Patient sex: M
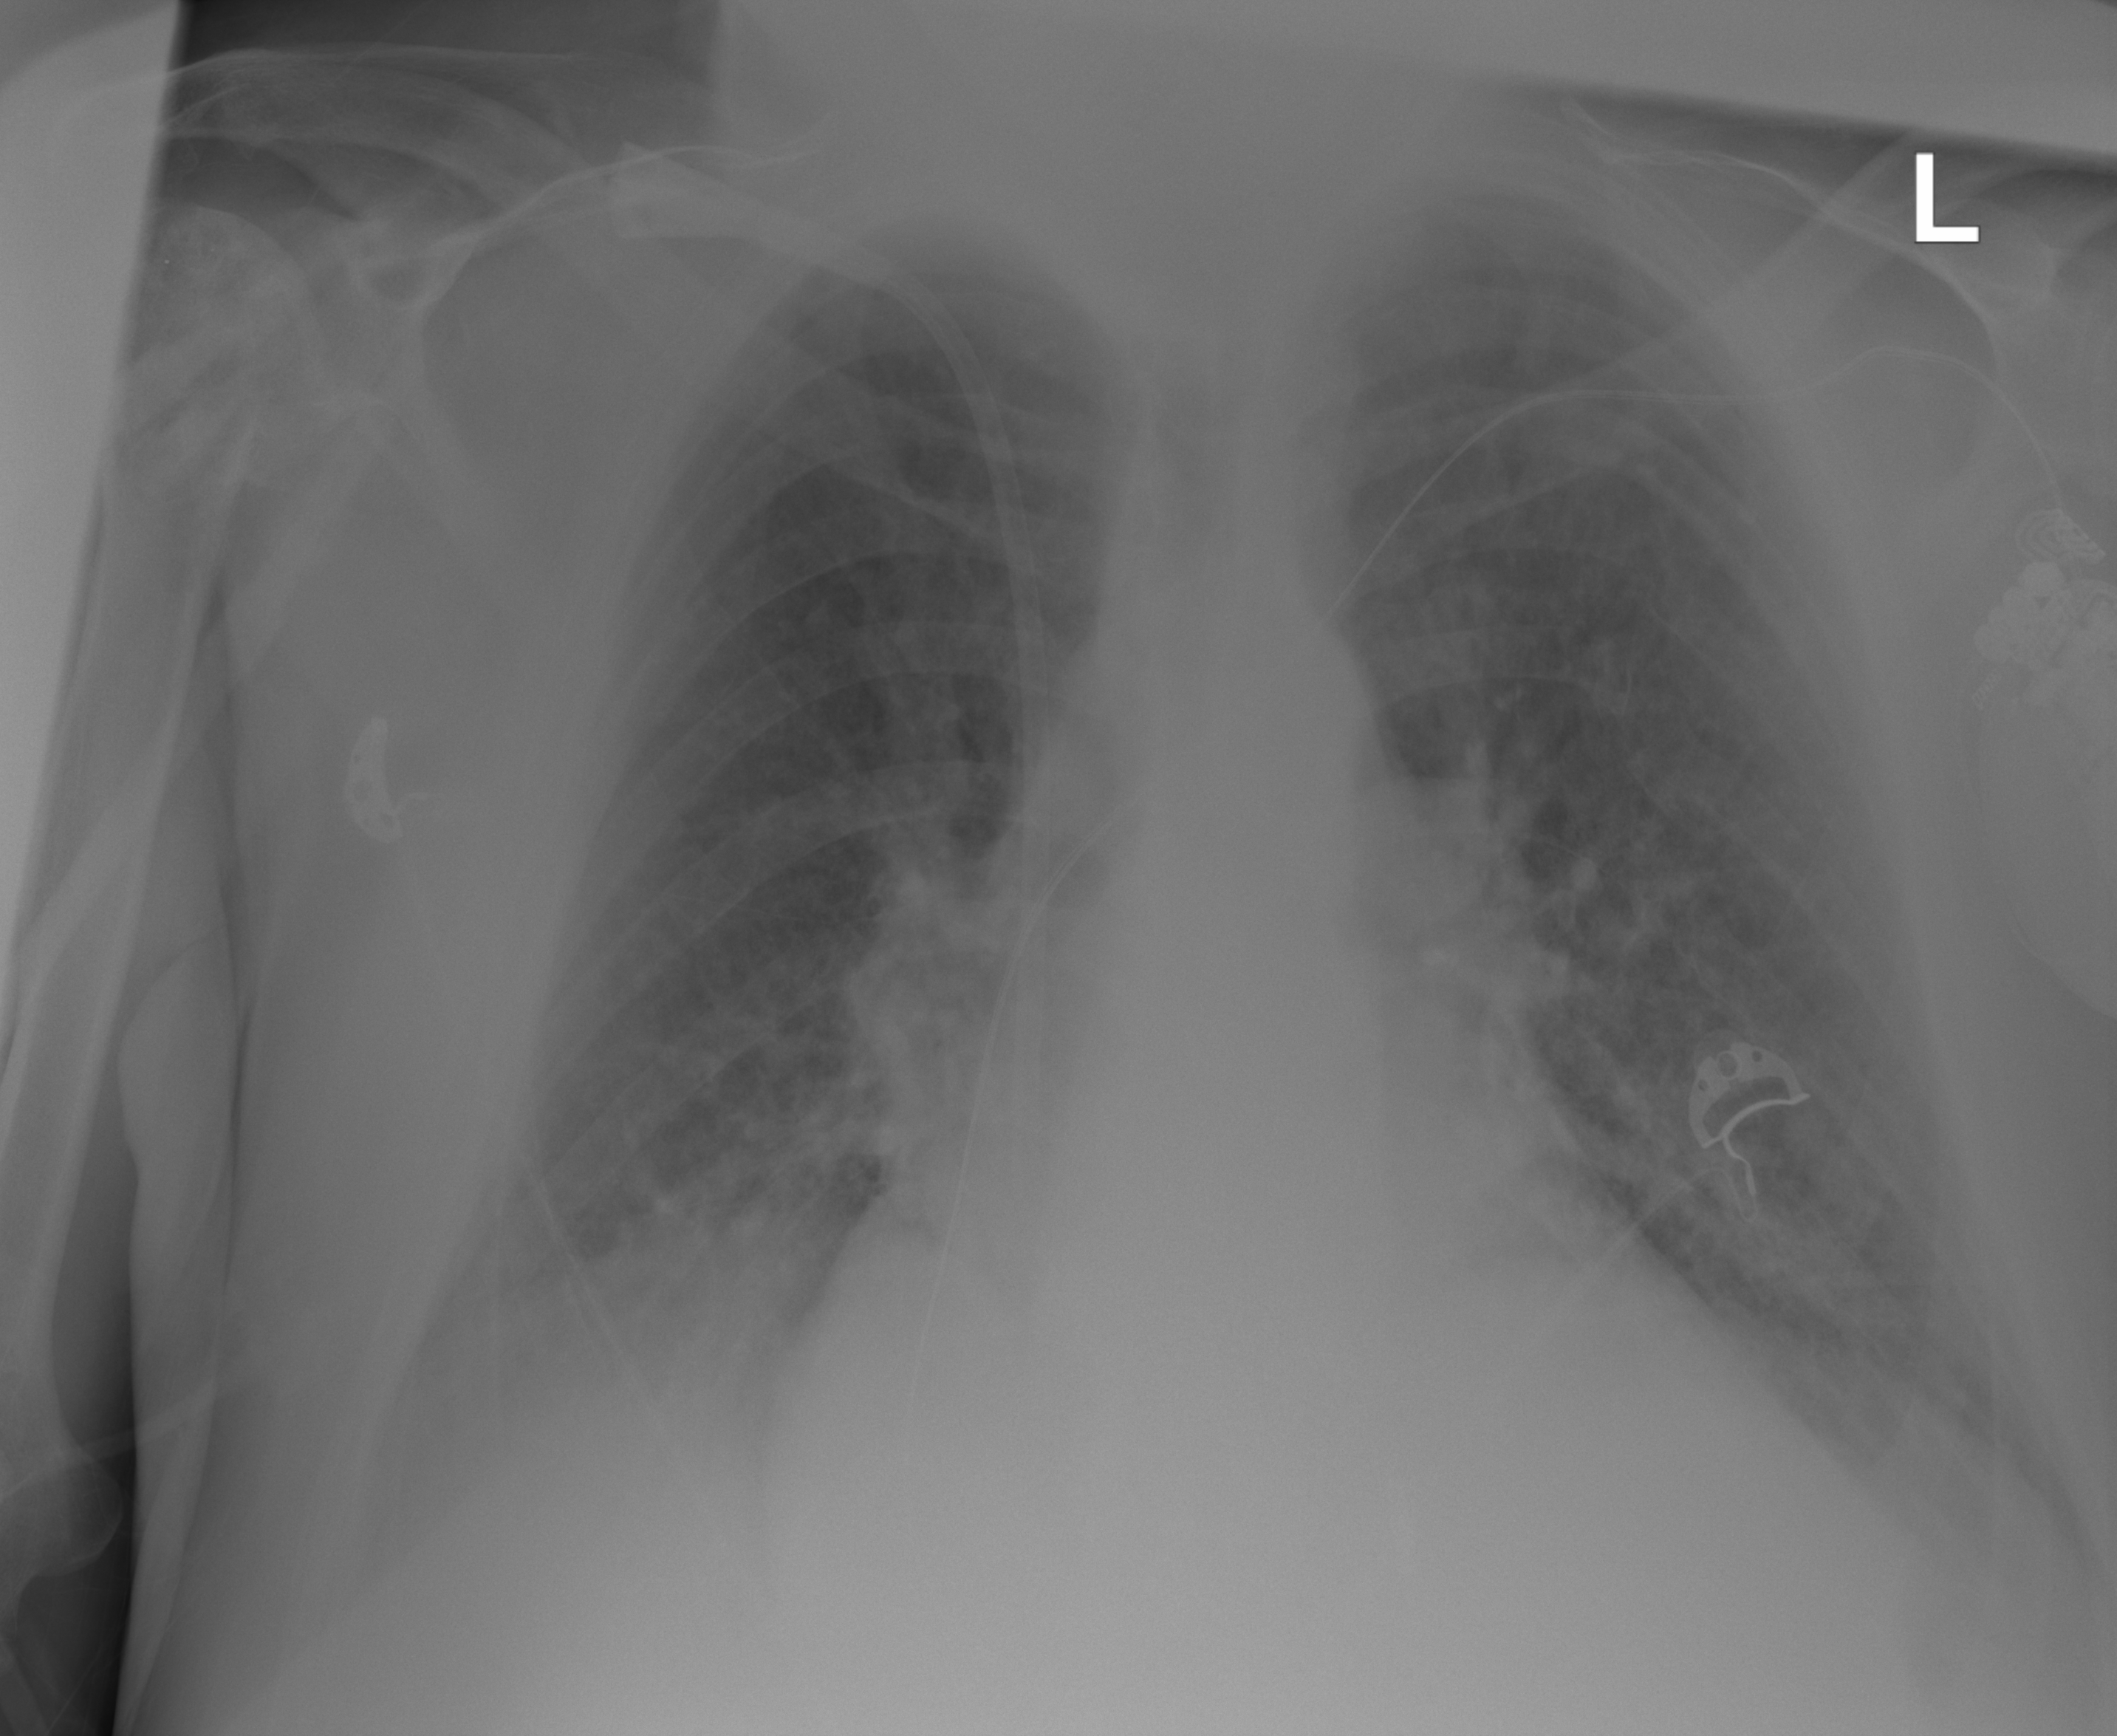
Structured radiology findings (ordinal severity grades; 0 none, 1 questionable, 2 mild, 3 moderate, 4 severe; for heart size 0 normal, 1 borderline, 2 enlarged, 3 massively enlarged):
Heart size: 2
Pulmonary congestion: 1
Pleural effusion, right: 1
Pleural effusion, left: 1
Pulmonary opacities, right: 0
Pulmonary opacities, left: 0
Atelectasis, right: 0
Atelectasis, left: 0